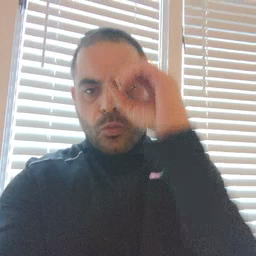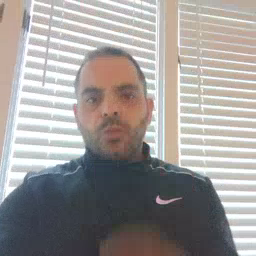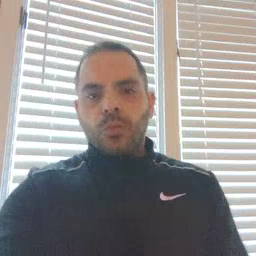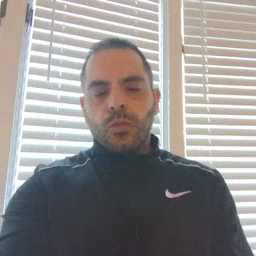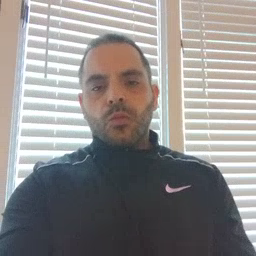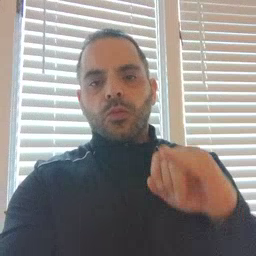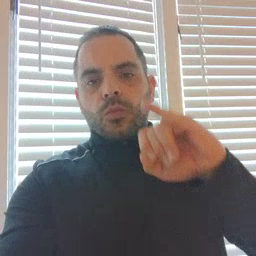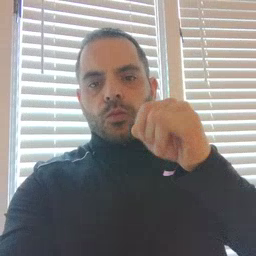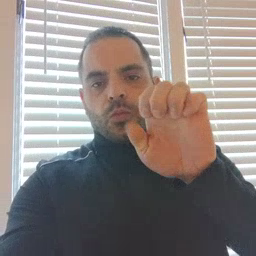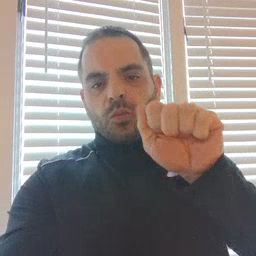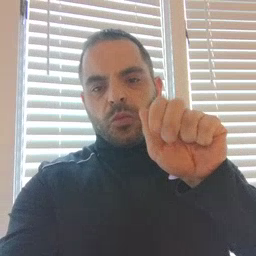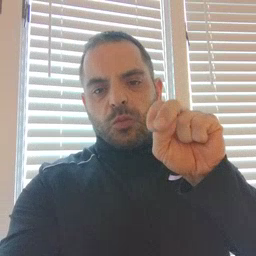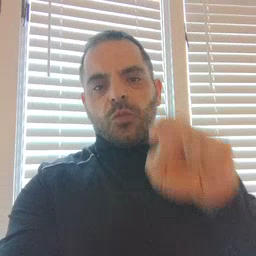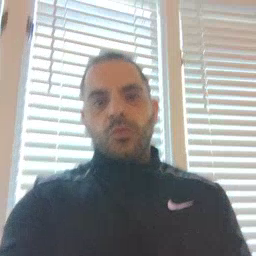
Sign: jeans